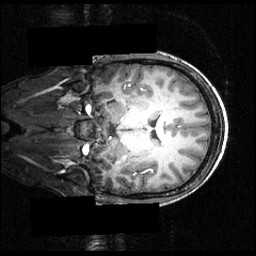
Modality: T1w
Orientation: coronal
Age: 22
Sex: male
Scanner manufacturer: siemens
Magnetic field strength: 3.951 T
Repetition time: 1.5 s
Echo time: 0.00335 s